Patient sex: F
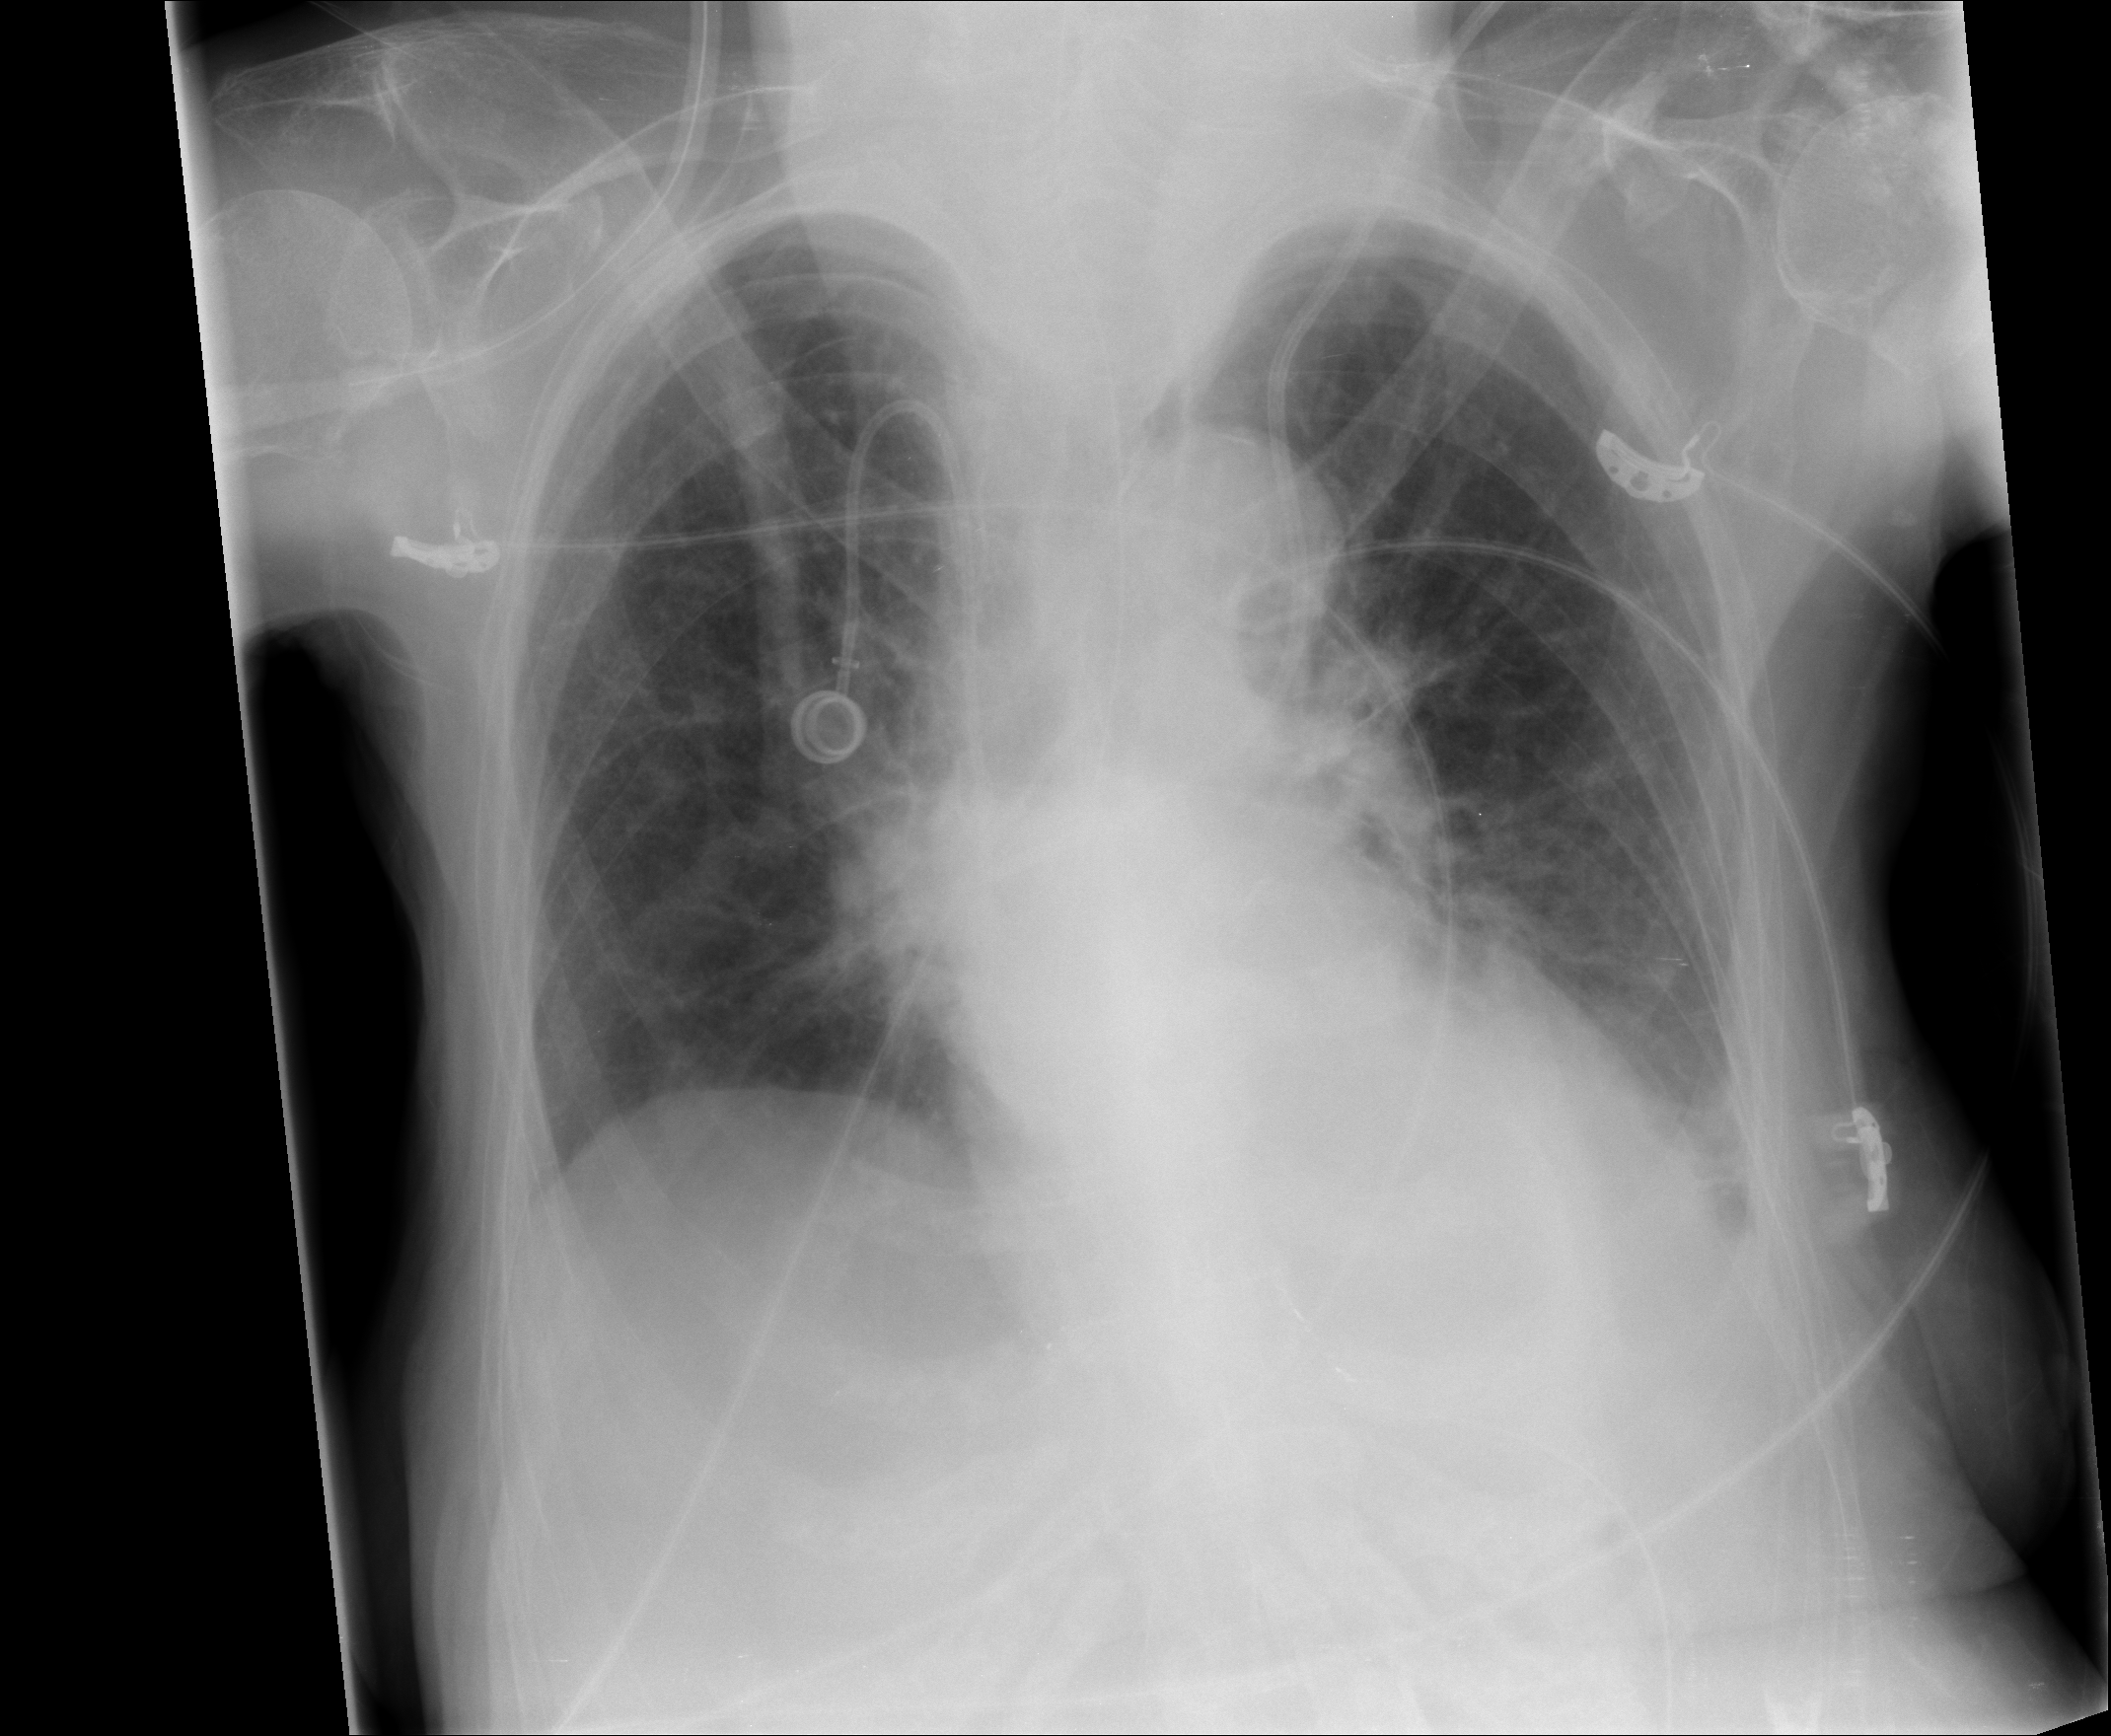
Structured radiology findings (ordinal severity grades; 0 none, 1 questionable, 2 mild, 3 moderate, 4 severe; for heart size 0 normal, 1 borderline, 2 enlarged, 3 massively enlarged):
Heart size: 0
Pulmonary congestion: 2
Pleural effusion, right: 0
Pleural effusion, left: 1
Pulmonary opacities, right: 0
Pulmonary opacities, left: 0
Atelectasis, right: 0
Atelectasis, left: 0